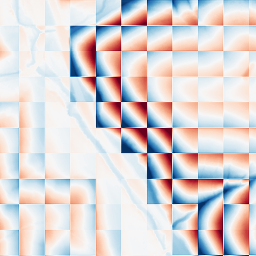
Category: wavelet
Decomposition family: wavelet_dwt
Decomposition parameters: wavelet: haar
level: 5
Upsampling method: sinc_blackman
Upsampling parameters: scale: 4
kernel_size: 16
Upsampling scale: 4